The image is a wavelet scalogram (time versus scale/frequency) of a rolling-element bearing's vibration signal. Determine the bearing's health state. Answer with exactly one of: normal, inner_race, outer_race, ball.
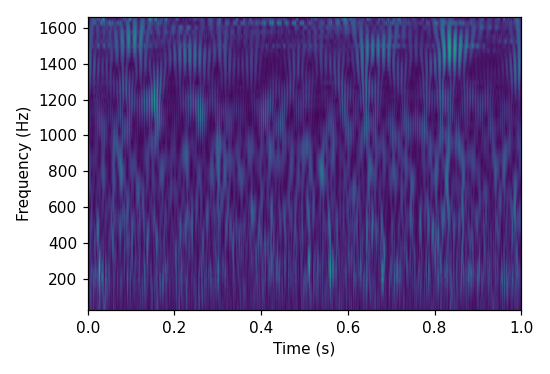
Answer: normal